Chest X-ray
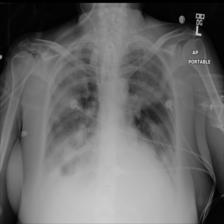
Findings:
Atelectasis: negative
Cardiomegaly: negative
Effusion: positive
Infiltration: negative
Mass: positive
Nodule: negative
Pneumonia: negative
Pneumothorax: negative
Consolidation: negative
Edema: negative
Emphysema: negative
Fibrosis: negative
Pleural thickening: negative
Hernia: negative